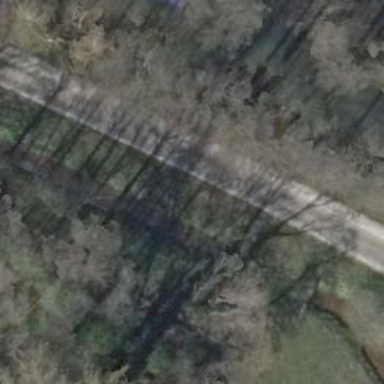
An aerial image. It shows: Unclassified road with asphalt surface.